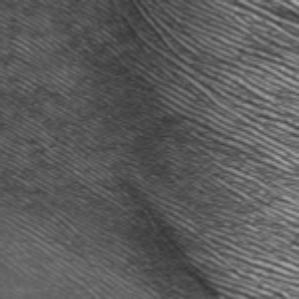
Label: frost